Question: The program is meant to read in information from a '.csv' file; then with the data from this file the 'Product' objects are to be created and then stored in a list.
My problem is that I have no idea how to transfer the data from the '.csv' file that will be split up by ',' and stored in an array to the constructor objects. Any help would be greatly appreciated.
The '.csv' looks like this:

Here is my code thus far:
'''
class Product
{
public string ID { get; set; }
public string Name { get; set; }
public string Description { get; set; }
public string Price { get; set; }
public string StockAvailable { get; set; }
public string WeeklySales { get; set; }
// Constructor
public Product(string iD, string name, string Desc, string price, string StockAva, string weeklysales)
{
ID = iD;
Name = name;
Description = Desc;
Price = price;
StockAvailable = StockAva;
WeeklySales = weeklysales;
}
}
private static void ReadProductFile()
{
string productPath = GetDataDirectory("prod");
string[] fileData = File.ReadAllLines(productPath);
string[] productDetails = new string[20];
for (int i = 0; i < fileData.Length; i++)
{
productDetails = fileData[i].Split(',');
// I have no idea what do do next!
}
}
'''
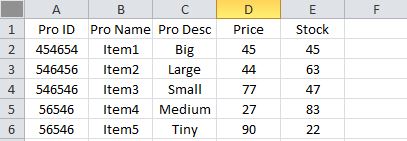
Answer: '''
List<Product> myProducts = new List<Product>();
...
for (int i = 0; i < fileData.Length; i++)
{
productDetails = fileData[i].Split(',');
var p = new Product(productDetails[0],
productDetails[1],
...
productDetails[5]));
myProducts.Add(p);
}
'''
As others have mentioned, 'Split(',')' is not the most reliable way to parse a CSV file -- what if the product description contains a ','? Using a proper <URL> will fix these issues for you.